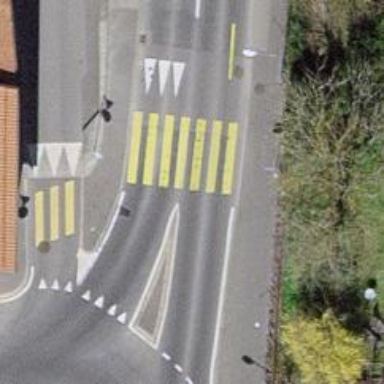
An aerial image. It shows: Marked crossing with zebra markings.